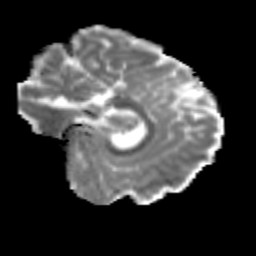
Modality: MD
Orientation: sagittal
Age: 20
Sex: male
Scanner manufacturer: siemens
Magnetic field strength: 3 T
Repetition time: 3.5 s
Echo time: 0.125 s